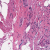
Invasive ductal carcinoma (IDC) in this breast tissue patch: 0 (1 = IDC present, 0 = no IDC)